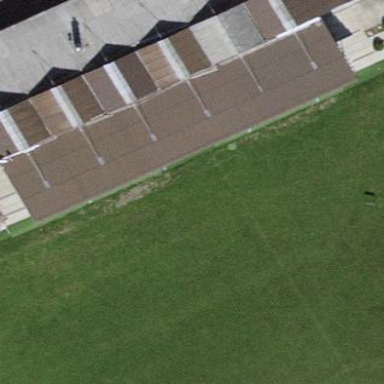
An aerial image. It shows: View of roof of building.